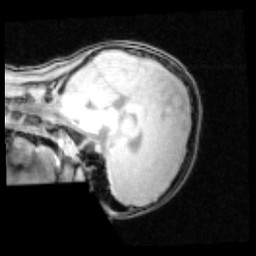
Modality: PDw
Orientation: sagittal
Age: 14
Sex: male
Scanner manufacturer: siemens
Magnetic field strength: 3 T
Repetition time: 0.25 s
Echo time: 0.00103 s